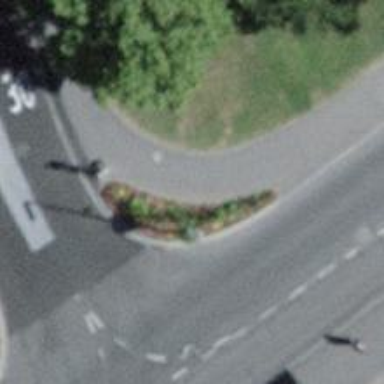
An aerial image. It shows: Footway with surface of fine gravel.